Question: I have a controller in my project that contains three 'UILabels' (Title, Creator and Date Published) and a 'UIWebView' at bottom that is showing 'html' using 'loadHtmlString'. Right now 'UIWebView' is able to scroll at the bottom while labels are kept static on the screen. What i want to do is to scroll all of them together. If anyone can help how to do it in StoryBoards.

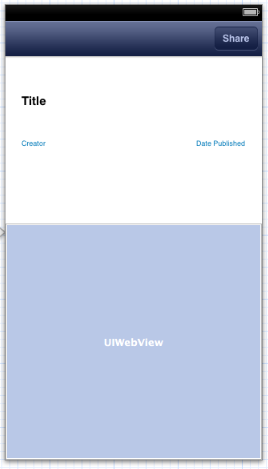
Answer: just add this 'UILable' and 'UIWebView' as a subview of 'UIScrollView' .. and
in '- (void)webViewDidFinishLoad:(UIWebView *)webView {" delegate method I detect the size of the UIWebView' method just set contentSize of WebView and also scrollView like bellow...
'''
[yourWebView setContentSize:CGSizeMake(320, yourWebView.contentSize.height)];
[yourScrollView setContentSize:CGSizeMake(320, scrView.frame.origin.y + yourWebView.contentSize.height)];
'''
just set frame this whole control with your requirement...
hope this help you...